Field crop: maize
Growth stage: 2
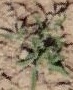
Species: atriplex